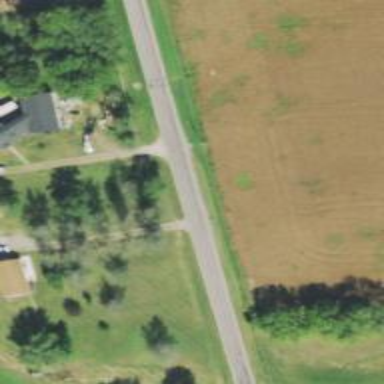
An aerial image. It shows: Driveway leading to service road.